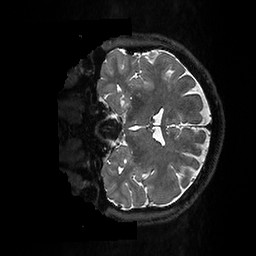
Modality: T2w
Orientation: coronal
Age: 47
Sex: male
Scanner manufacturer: ge
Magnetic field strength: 3 T
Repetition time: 3.202 s
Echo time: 0.0671 s